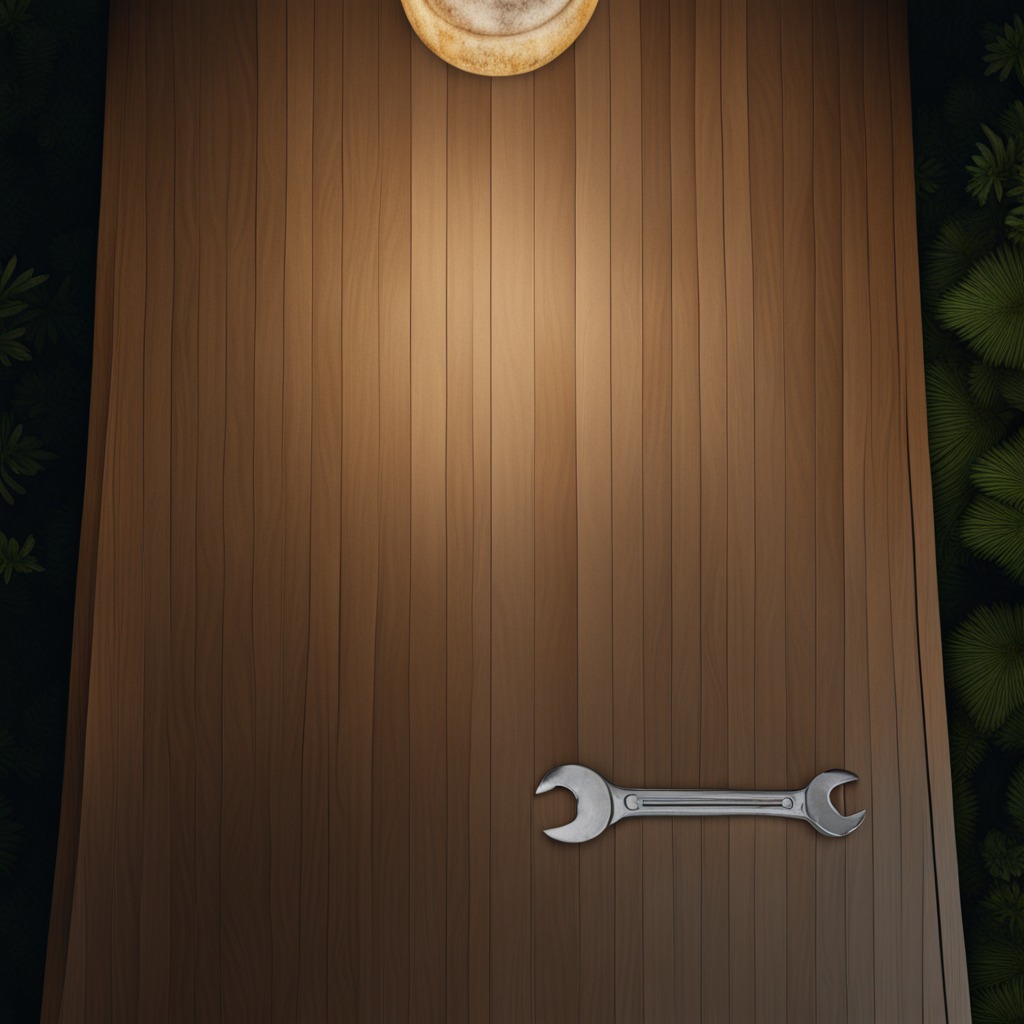
An wrench is lying on a wooden table inside a jungle field workshop tent at night.